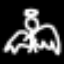
Label: angel